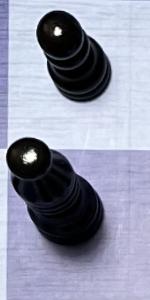
Label: Bishop_Black